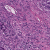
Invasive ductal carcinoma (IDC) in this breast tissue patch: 1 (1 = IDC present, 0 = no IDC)